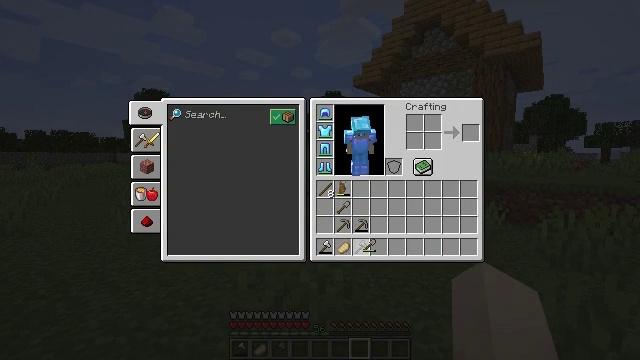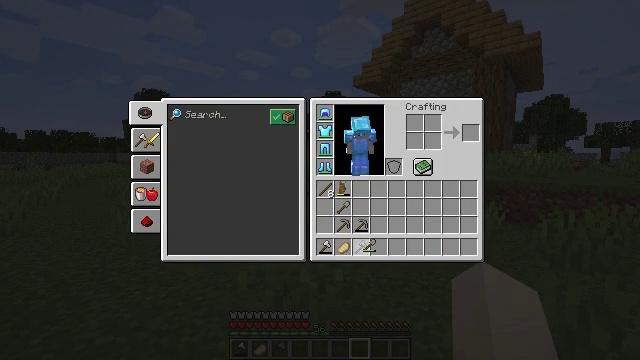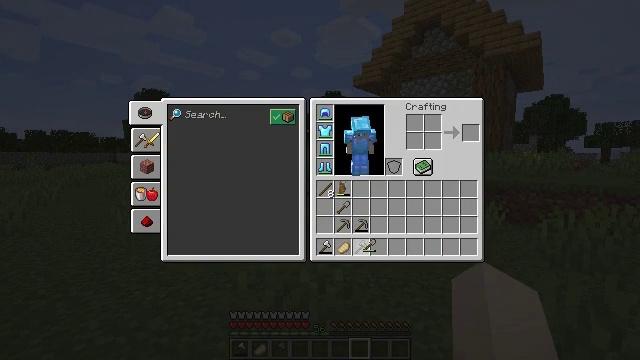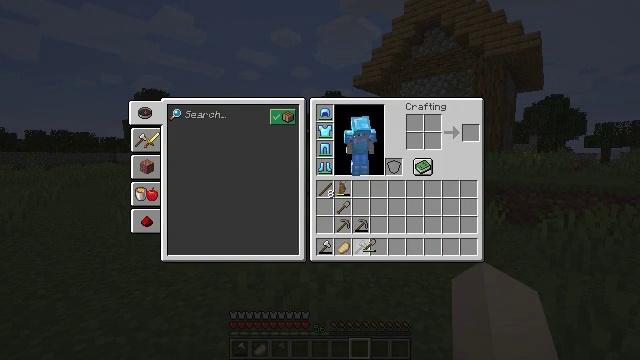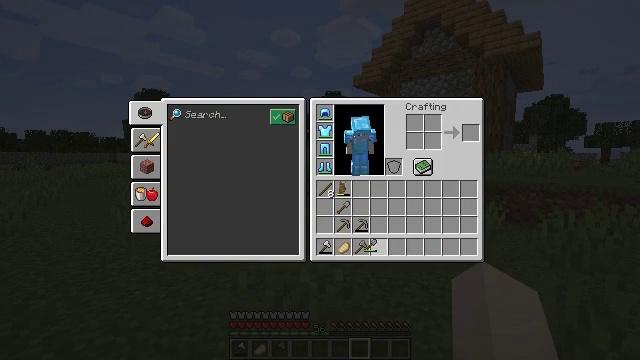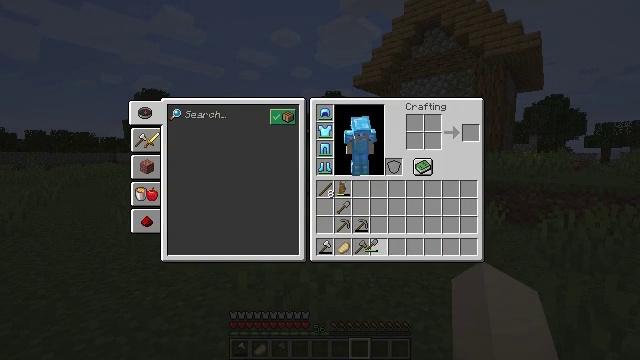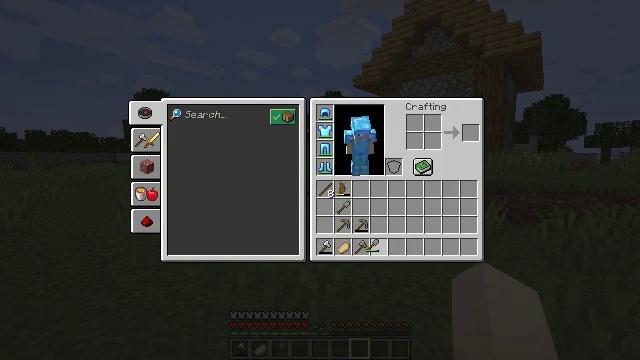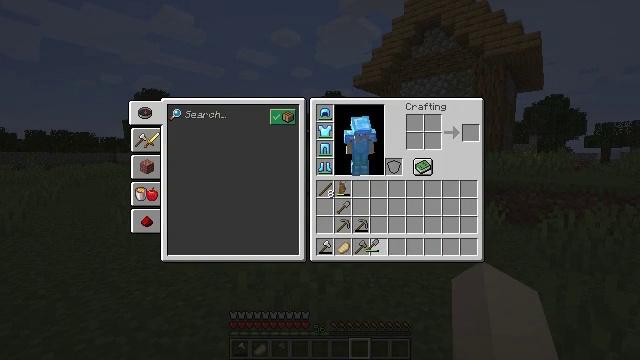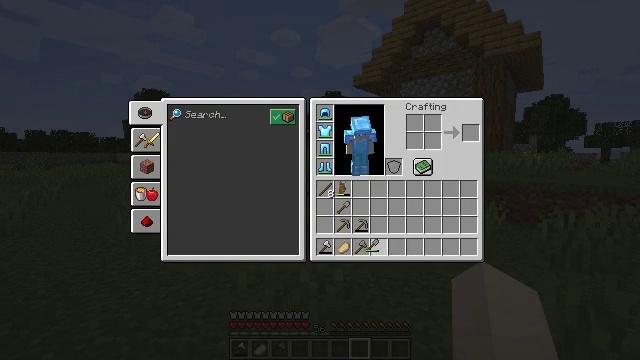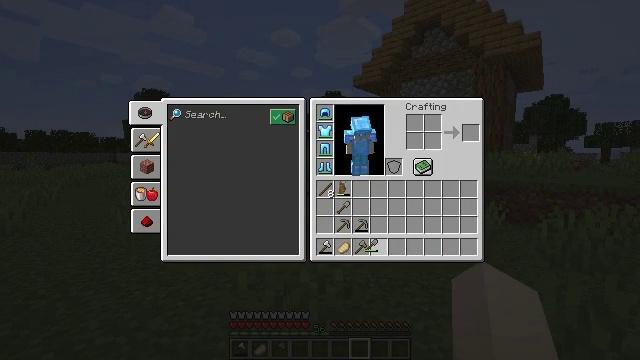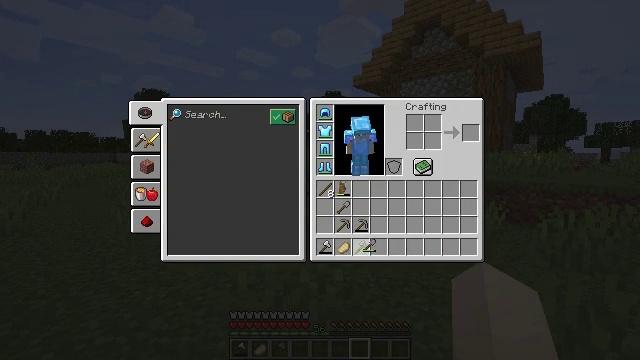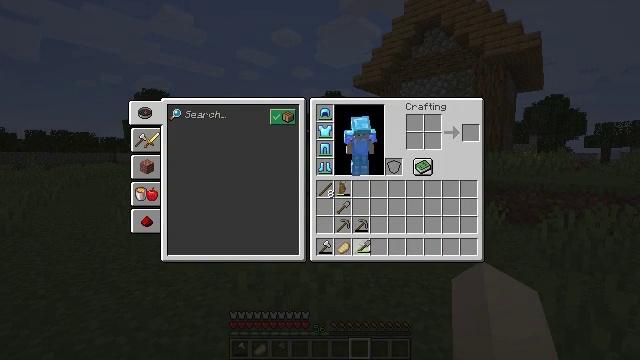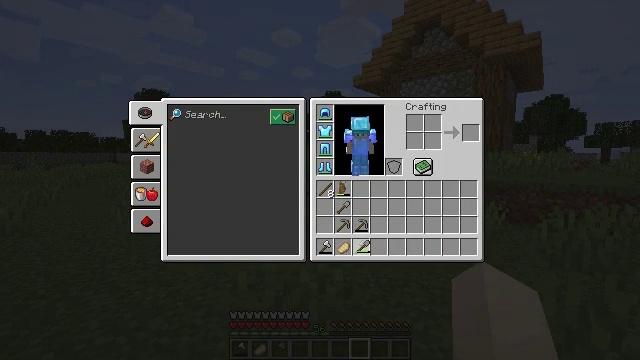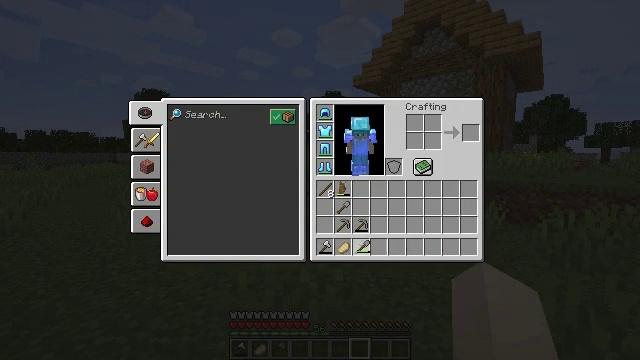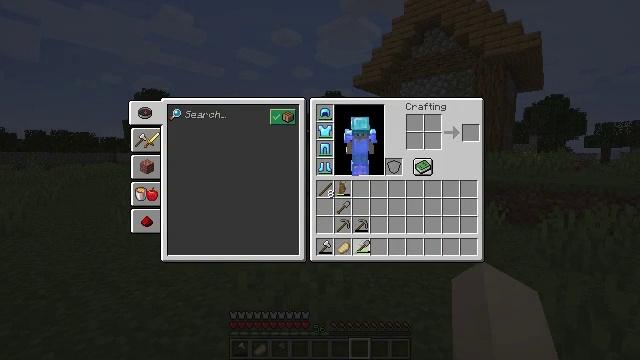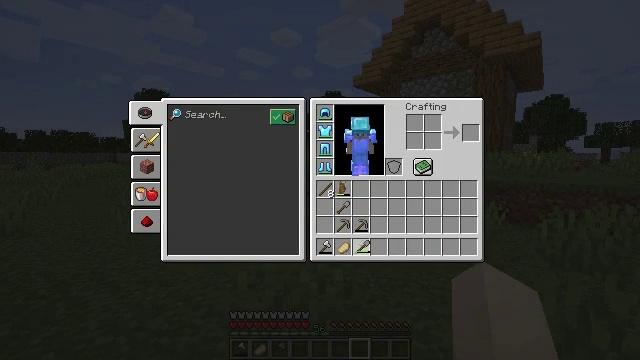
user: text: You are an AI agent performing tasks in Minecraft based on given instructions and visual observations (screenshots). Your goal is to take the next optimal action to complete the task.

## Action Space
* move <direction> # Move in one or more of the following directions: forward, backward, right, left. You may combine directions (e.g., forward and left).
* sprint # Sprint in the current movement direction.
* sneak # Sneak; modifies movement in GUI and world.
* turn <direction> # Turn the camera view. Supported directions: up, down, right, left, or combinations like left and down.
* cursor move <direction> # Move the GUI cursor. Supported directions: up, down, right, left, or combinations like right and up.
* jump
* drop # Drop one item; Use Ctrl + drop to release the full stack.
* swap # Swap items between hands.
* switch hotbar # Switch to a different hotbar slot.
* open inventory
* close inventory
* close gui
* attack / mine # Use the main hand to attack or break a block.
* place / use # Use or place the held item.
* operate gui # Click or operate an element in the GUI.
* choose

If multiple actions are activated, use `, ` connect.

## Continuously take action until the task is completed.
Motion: motion action
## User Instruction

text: Collect clay by holding down the left mouse button.
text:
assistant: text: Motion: no_op
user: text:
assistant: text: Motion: no_op
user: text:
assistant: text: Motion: no_op
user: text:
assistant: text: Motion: no_op
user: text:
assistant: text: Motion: no_op
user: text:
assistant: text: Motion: no_op
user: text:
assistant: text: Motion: no_op
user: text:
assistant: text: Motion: no_op
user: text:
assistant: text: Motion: no_op
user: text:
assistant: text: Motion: no_op
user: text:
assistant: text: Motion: no_op
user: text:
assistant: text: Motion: no_op
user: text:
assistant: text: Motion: operate gui
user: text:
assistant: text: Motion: operate gui
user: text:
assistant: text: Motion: operate gui
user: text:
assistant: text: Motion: no_op
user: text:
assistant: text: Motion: cursor move right
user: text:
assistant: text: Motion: no_op
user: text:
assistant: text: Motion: no_op
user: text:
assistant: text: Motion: operate gui
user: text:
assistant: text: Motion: operate gui
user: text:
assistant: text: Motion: operate gui
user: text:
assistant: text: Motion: no_op
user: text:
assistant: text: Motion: no_op
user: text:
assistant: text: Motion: cursor move up
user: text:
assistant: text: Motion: cursor move up
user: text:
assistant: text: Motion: no_op
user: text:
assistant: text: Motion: operate gui
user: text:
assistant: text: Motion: operate gui
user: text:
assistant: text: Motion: operate gui